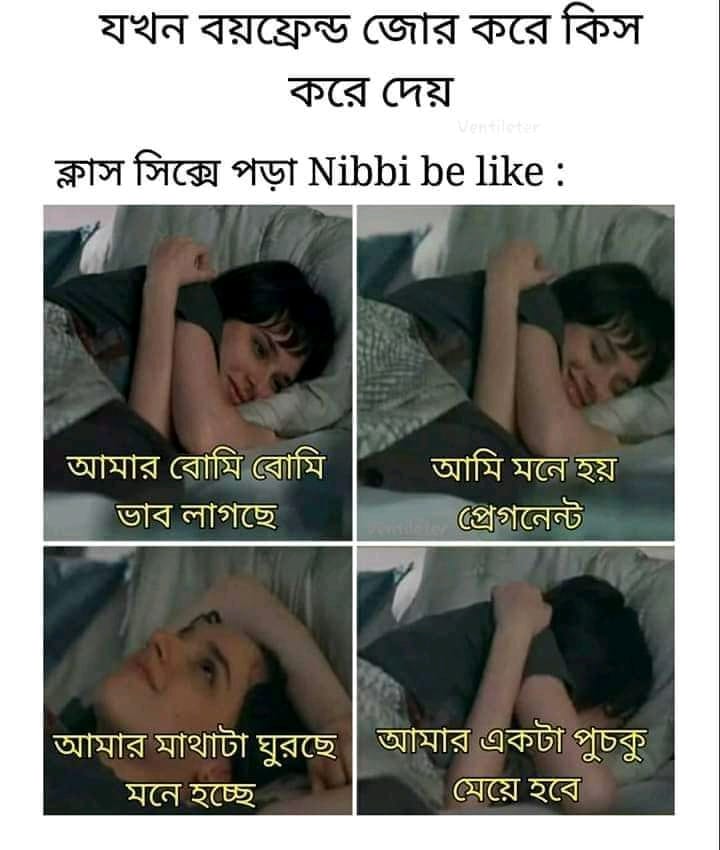
Caption: যখন বয়ফ্রেন্ড জোর করে কিস করে দেয়   ক্লাস সিক্সে পড়া Nibbi be like :   আমার বোমি বোমি ভাব লাগছে     আমি মনে হয় প্রেগনেন্ট     আমার মাথাটা ঘুরছে মনে হচ্ছে   আমার একটা পুচকু মেয়ে হবে
Label: hate